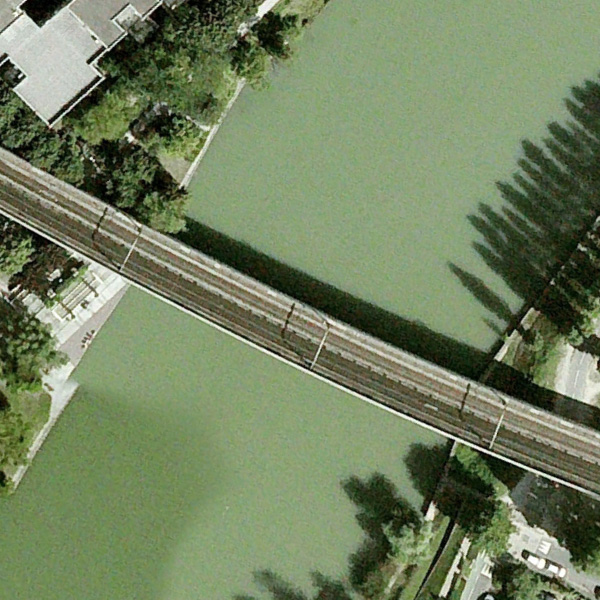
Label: Bridge